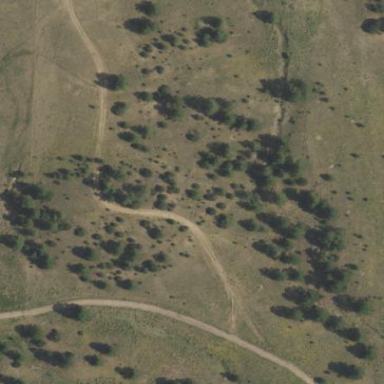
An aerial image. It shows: Evergreen woodland featuring needle-leaved trees.